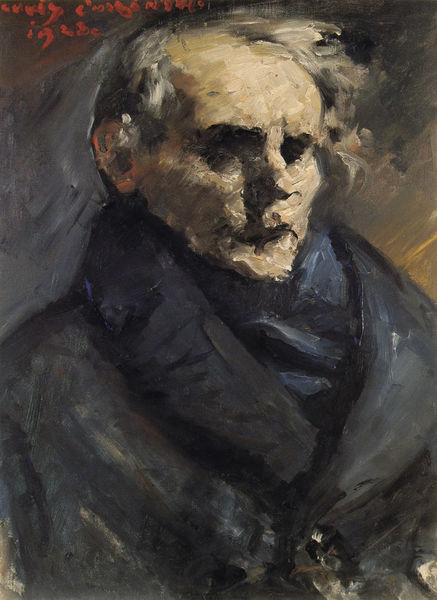
Titel: Porträt des Malers Grönvold
Künstler: Lovis Corinth
Standort: Bremen
Institution: Kunsthalle Bremen
Schlagwörter: blau, dunkel, kopf, mann, schatten, wasser, weiß, cezanne, gelb, impressionismus, ocker, bewegung, braun, flou, frankreich, grau, haar, hell, licht, mund, nase, ohr, profil, schwarz, stirn, blick, rot, schal, expressionismus, malerei, alt, wand, augen, falten, gesicht, kragen, mensch, pelz, schädel, tod, bildnis, herr, portrait, porträt, signatur, öl, wind, einsam, pastos, haare, mantel, augenbrauen, brustbild, bruststück, kinn, knopf, ohren, schulter, schrift, seitlich, düster, schlagschatten, alter mann, kahl, signiert, sturm, unwetter, wehen, red, black, dark, duktus, face, gray, grey, hair, nose, old, spitz, ernst, chauve, glatze, gris, homme, manteau, oreille, verlaine, yeux, brown, wange, jahreszahl, revers, seitenlicht, unscharf, regen, name, wasserfarben, corinth, lovis, lovis corinth, expressionistisch, kälte, blanc, noir, tete, augenhöhlen, wirr, pinselstrich, halbglatze, selbstportrait, totenkopf, verschwommen, stirnglatze, halbprofil, verwischt, männlich, man, dramatik, rouge, sombre, ear, signatru, kühl, dicker pinselstrich, besatz, peintre, colar, mort, opa, coat, mouth, scarf, cheveux, peinture, schwar, writing, munch, unruhig, verschattet, bleu, cloak, signature, bald, pastel, kokoschka, expressionisme, huile, touche, graue haare, stroke, trist, expressionnisme, toile, vieux, brush, froid, hiver, buste, triste, visage, canvas, schaal, vent, augenhöhle, autoportrait, angry, gespachtelt, confusion, ecrivain, störrisch, entstellt, écharpe, brustbukd, vieil homme, rote schrift, trois-quart, tons froids, oreille rouge, signature rouge, crane, matière, smudge, judge, cheveux gris, mann wind, défiguration, paupières closes, grave, melancoliaue, melancolique, âgé, impresionniste, anthracite, trois quart face, dicke kleidung, selbstzerstörerisch, zoombie